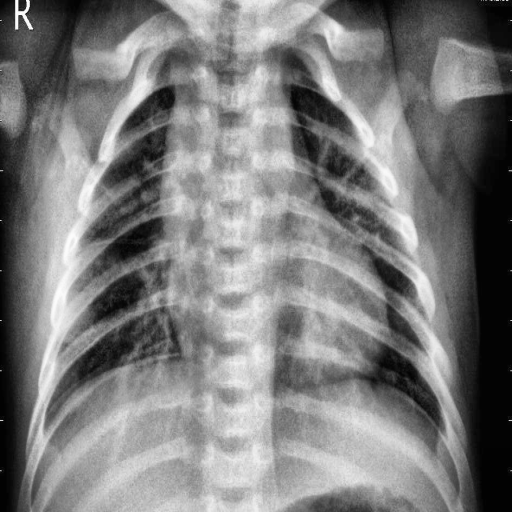
Finding: PNEUMONIA